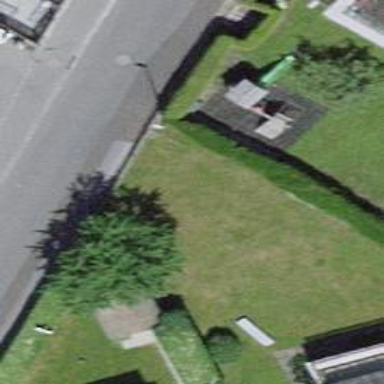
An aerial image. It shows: Hedge barrier.